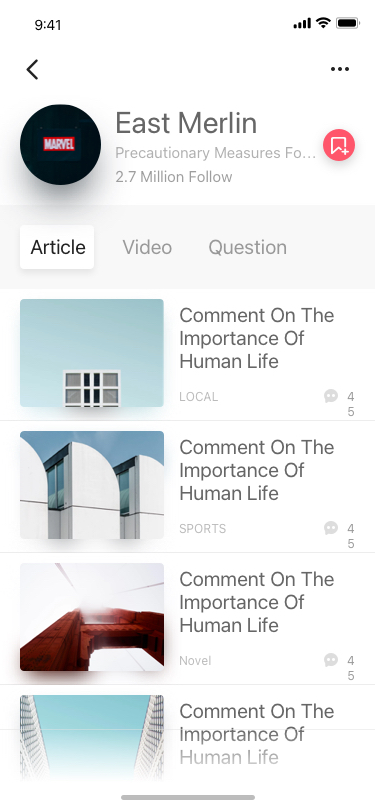
Text in this UI design:
Article
Video
Question
Comment On The Importance Of Human Life
LOCAL
45
Comment On The Importance Of Human Life
SPORTS
45
Comment On The Importance Of Human Life
Novel
45
Comment On The Importance Of Human Life
VIDEO
45
East Merlin
Precautionary Measures Fo…
2.7 Million Follow
Say something…